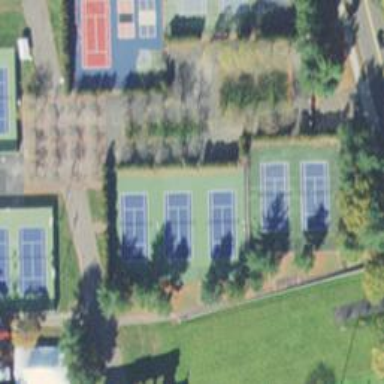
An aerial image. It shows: Paved tennis court on the pitch.